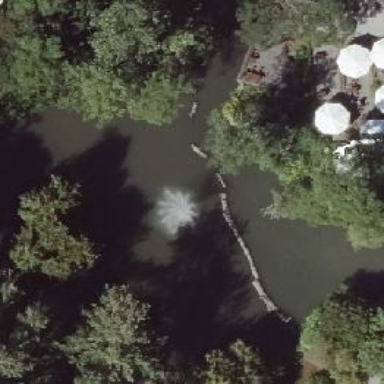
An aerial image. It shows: Fountain.